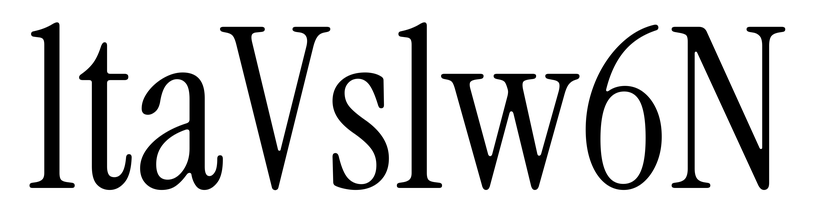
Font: InstrumentSerif-Regular